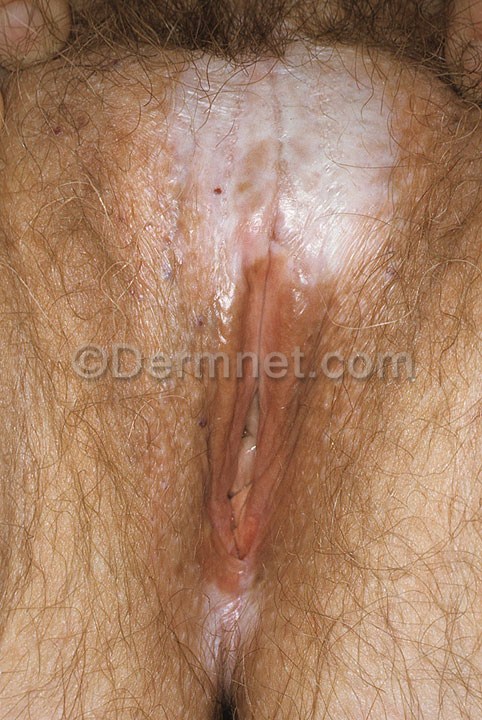
Disease: Psoriasis pictures Lichen Planus and related diseases